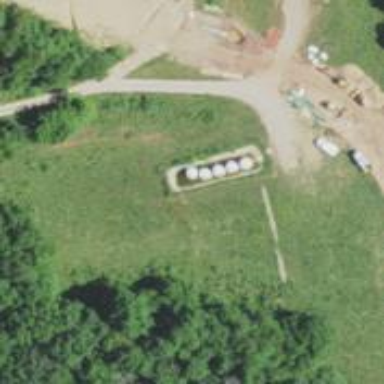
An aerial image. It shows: Storage tank with man-made structure.